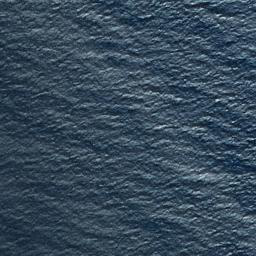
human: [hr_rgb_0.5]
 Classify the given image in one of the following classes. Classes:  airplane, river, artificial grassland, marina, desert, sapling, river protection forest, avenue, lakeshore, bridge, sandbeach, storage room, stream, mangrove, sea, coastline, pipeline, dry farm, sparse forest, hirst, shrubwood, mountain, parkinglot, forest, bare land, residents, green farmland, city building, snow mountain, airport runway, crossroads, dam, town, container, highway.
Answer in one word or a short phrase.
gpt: sea